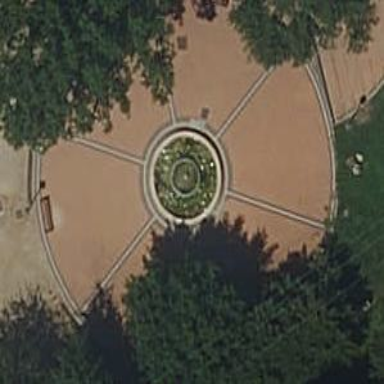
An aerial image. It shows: Beautiful fountain.